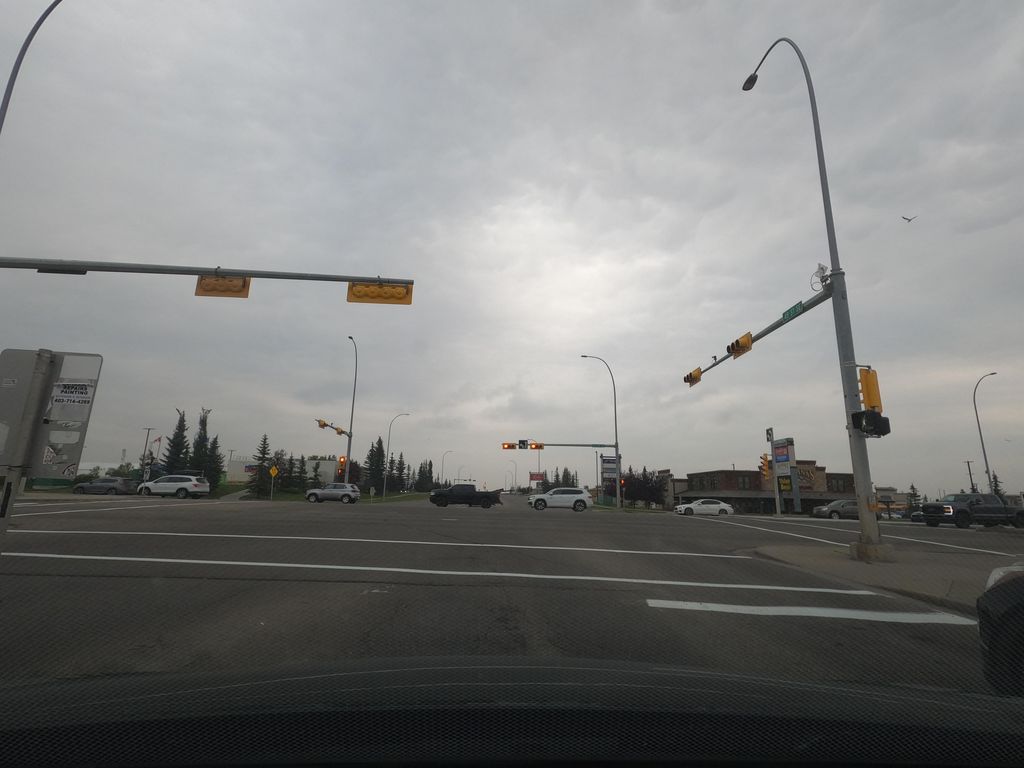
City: calgary